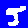
Digit: 5